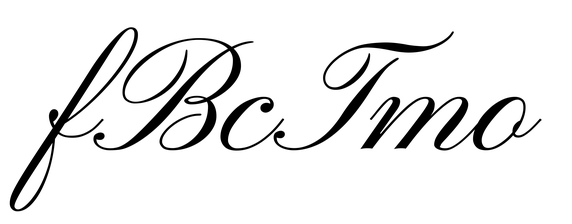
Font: PinyonScript-Regular